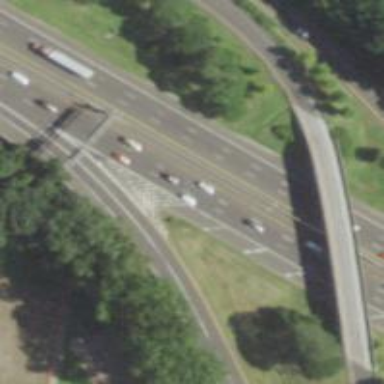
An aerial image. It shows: Asphalt motorway link.